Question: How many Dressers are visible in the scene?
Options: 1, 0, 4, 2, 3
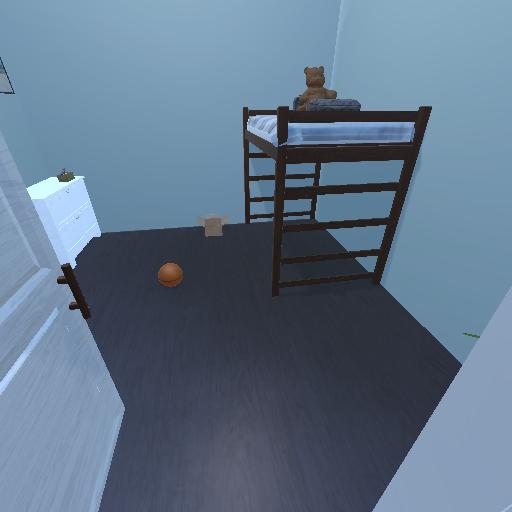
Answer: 1